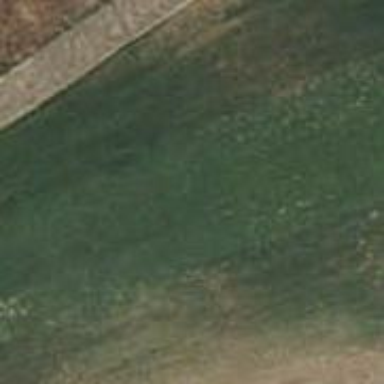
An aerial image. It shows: Golf fairway surrounded by grass.